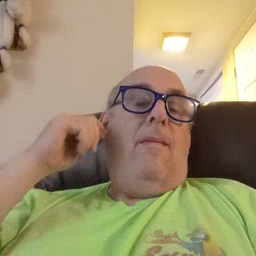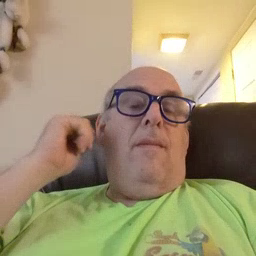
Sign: ear